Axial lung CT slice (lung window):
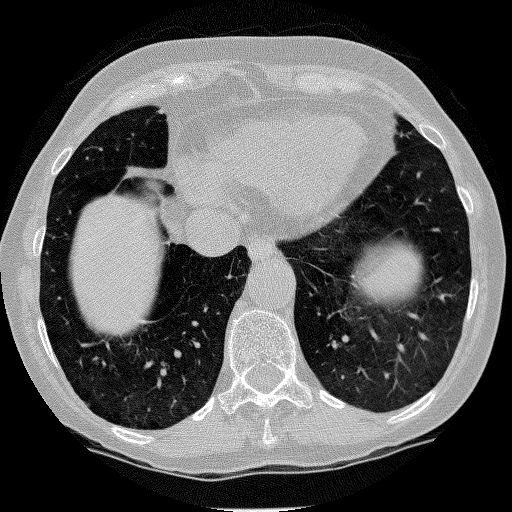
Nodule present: no